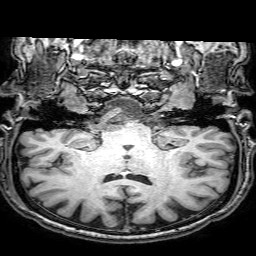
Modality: T1w
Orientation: sagittal
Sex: male
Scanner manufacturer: philips
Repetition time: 0.008283 s
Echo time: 0.00382 s